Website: lowes
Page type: customer-info-address
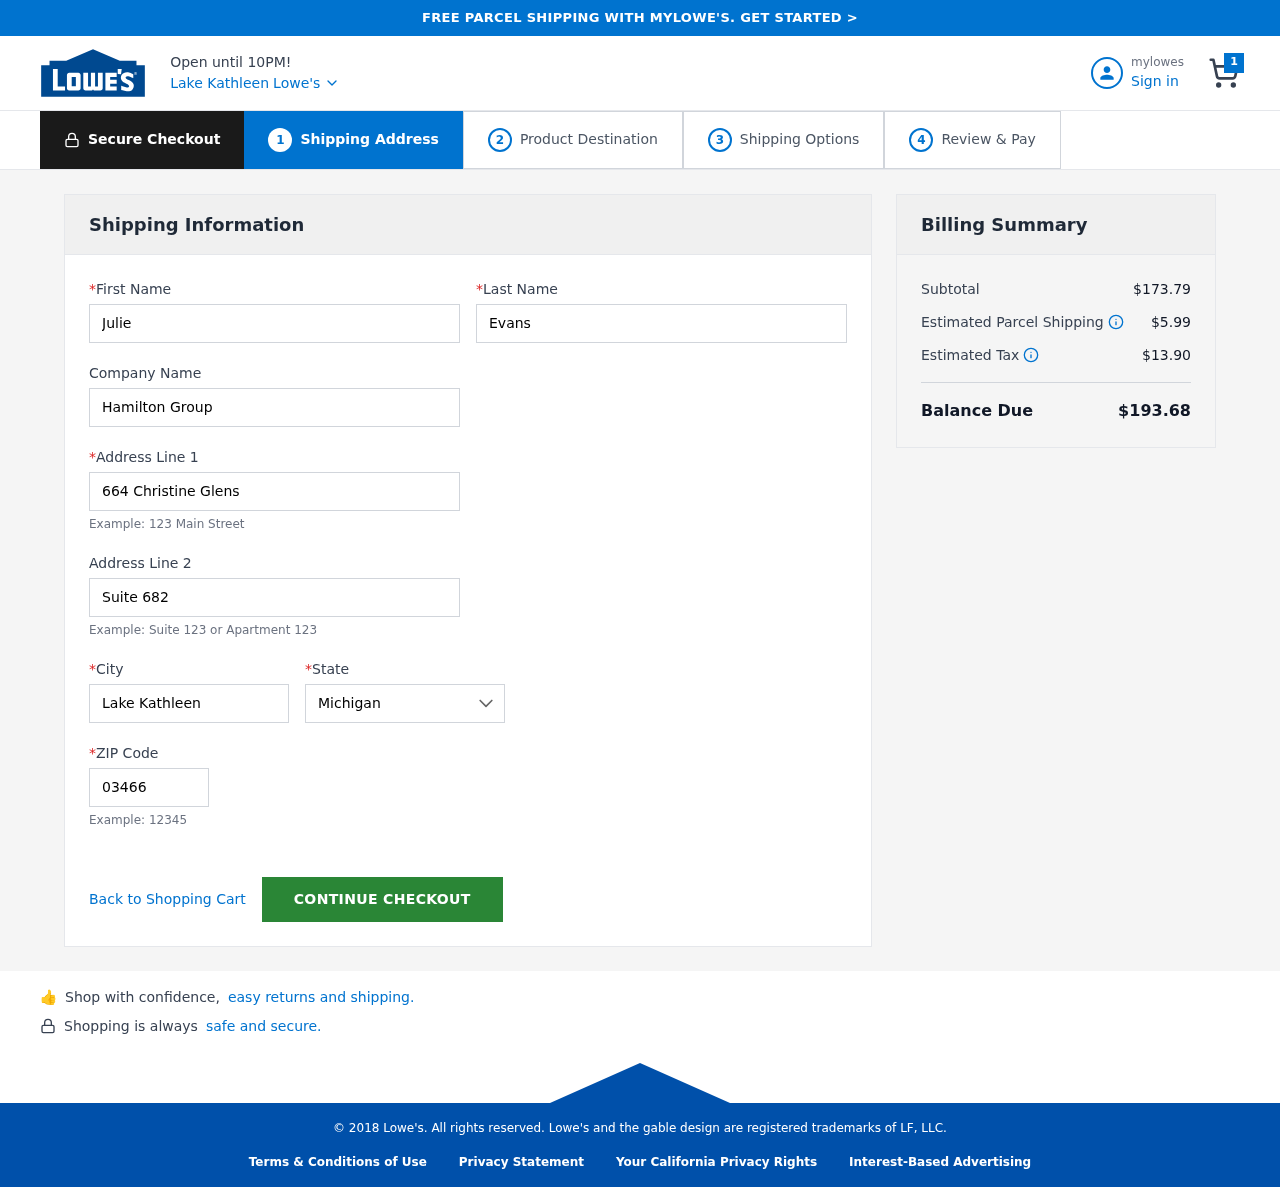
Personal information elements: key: PII_CITY
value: Lake Kathleen
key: PII_COMPANY
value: Hamilton Group
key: PII_FIRSTNAME
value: Julie
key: PII_LASTNAME
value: Evans
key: PII_POSTCODE
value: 03466
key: PII_STATE
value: Michigan
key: PII_STREET
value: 664 Christine Glens
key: PII_STREET2
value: Suite 682
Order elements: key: ORDER_NUM_ITEMS
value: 1
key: ORDER_SUBTOTAL
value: $173.79
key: ORDER_SHIPPING_COST
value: $5.99
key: ORDER_TAX
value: $13.90
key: ORDER_TOTAL
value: $193.68